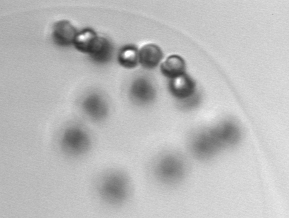
Label: Phaeocystis